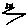
Label: zigzag